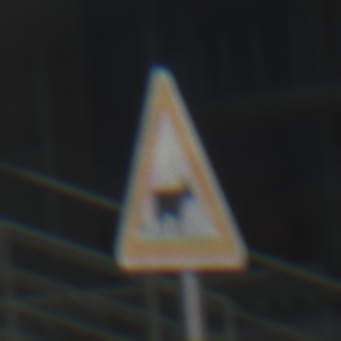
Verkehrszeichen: ViehtriebLinks
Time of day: MorningAfternoon
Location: Outdoor (Urban)
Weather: PartlyCloudy
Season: NotSpecified
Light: Natural